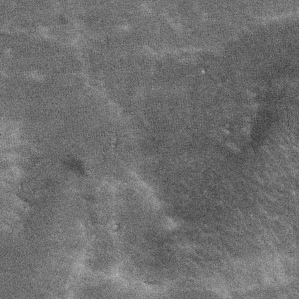
Label: frost